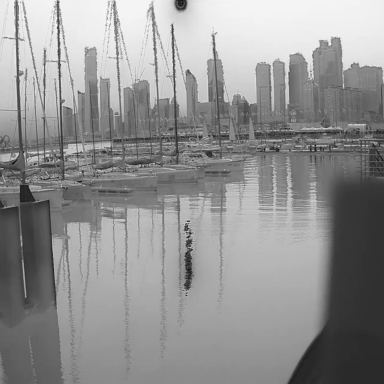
There are eight sailboats in the infrared image.